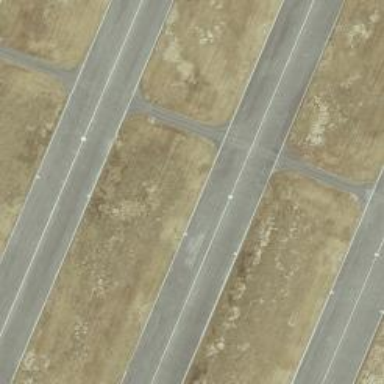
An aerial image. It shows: Runway surface made of asphalt at airport.